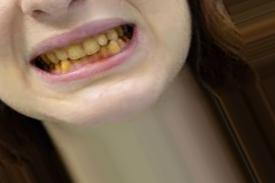
Condition: Tooth Discoloration